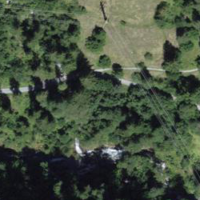
EUNIS habitat code: 44
Species observed at this site:
Echium vulgare
Anthericum ramosum
Gymnadenia conopsea